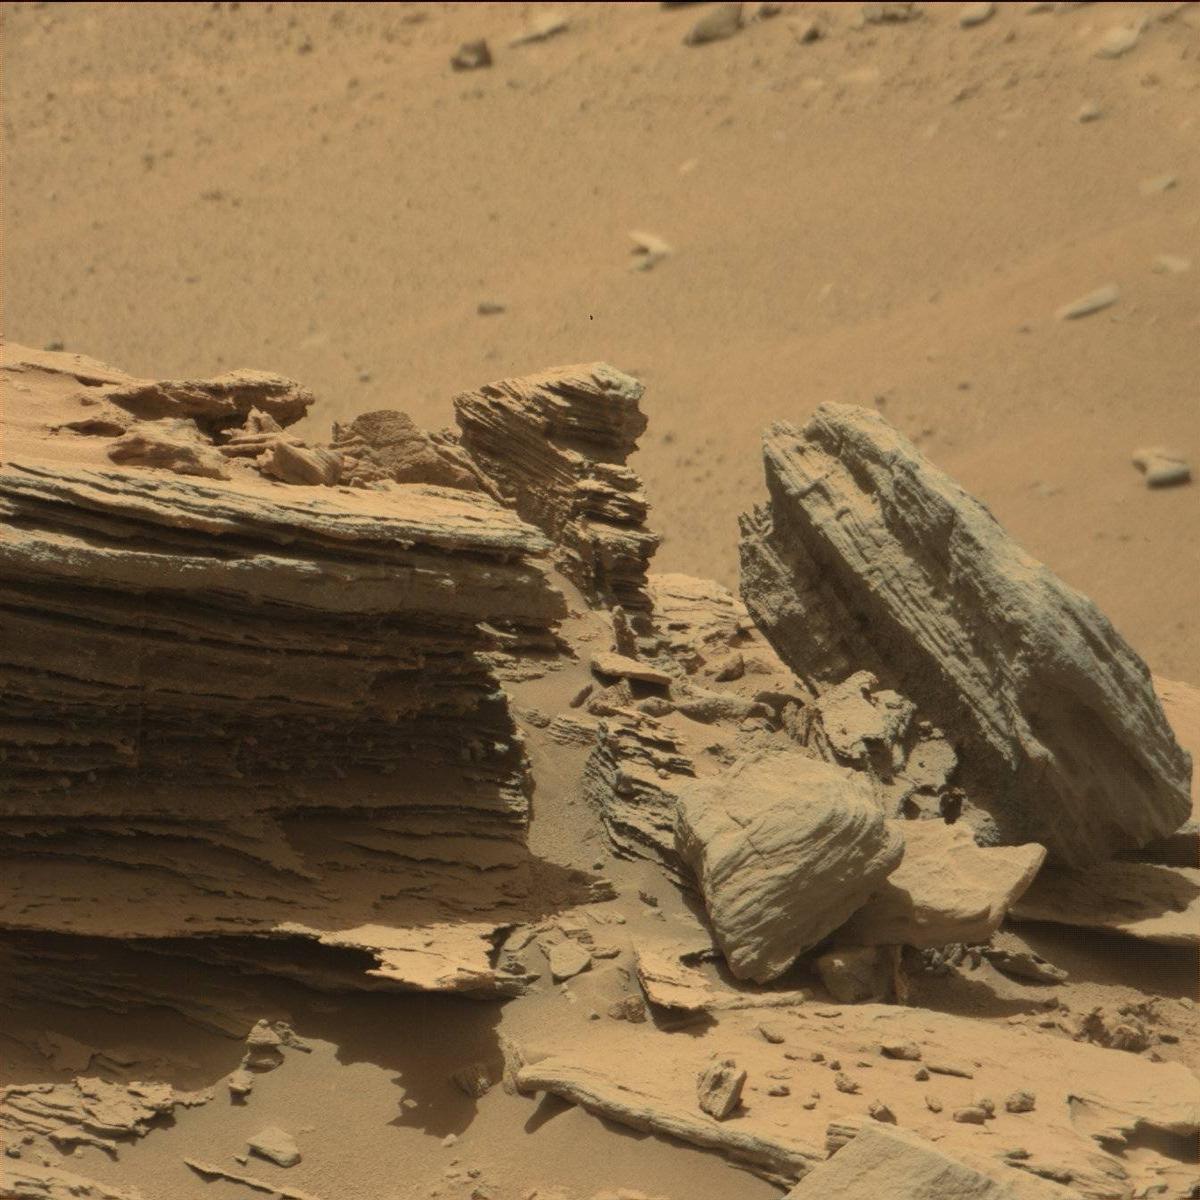
Terrain classes present: Bedrock, Sand / Soil